Question: Started Hibernate from its official docs. I am stuck at the most basic step of configuring the xml files. Although I have done everything as described in the examples but it fails to find the 'The mapping file'.
This is the exception:
'''
Exception in thread "main" org.hibernate.MappingNotFoundException: resource: testing/ground/beans/User.hbm.xml not found
at org.hibernate.cfg.Configuration.addResource(Configuration.java:728)
at org.hibernate.cfg.Configuration.parseMappingElement(Configuration.java:2115)
at org.hibernate.cfg.Configuration.parseSessionFactory(Configuration.java:2087)
at org.hibernate.cfg.Configuration.doConfigure(Configuration.java:2067)
at org.hibernate.cfg.Configuration.doConfigure(Configuration.java:2020)
at org.hibernate.cfg.Configuration.configure(Configuration.java:1935)
at org.hibernate.cfg.Configuration.configure(Configuration.java:1914)
at testing.ground.test.HibernateTest.main(HibernateTest.java:14)
'''
The code with main():
'''
package testing.ground.test;
import java.util.List;
import org.hibernate.Session;
import org.hibernate.SessionFactory;
import org.hibernate.cfg.Configuration;
public class HibernateTest {
private SessionFactory sessionFactory;
public static void main(String[] args) {
HibernateTest ht = new HibernateTest();
ht.sessionFactory = new Configuration().configure().buildSessionFactory();
ht.getData();
}
public void getData(){
Session session = this.sessionFactory.getCurrentSession();
session.beginTransaction();
List list = session.createQuery("from users").list();
System.out.println(list);
session.getTransaction().commit();
session.close();
}
}
'''
The Hibernate config file:
'''
<?xml version='1.0' encoding='utf-8'?>
<!DOCTYPE hibernate-configuration PUBLIC
"-//Hibernate/Hibernate Configuration DTD 3.0//EN"
"http://www.hibernate.org/dtd/hibernate-configuration-3.0.dtd">
<hibernate-configuration>
<session-factory>
<!-- Database connection settings -->
<property name="connection.driver_class">com.mysql.jdbc.Driver</property>
<property name="connection.url">jdbc:mysql://localhost:3306/somedb?characterEncoding=UTF-8</property>
<property name="connection.username">username</property>
<property name="connection.password"/>
<!-- JDBC connection pool (use the built-in) -->
<property name="connection.pool_size">1</property>
<!-- SQL dialect -->
<property name="dialect">org.hibernate.dialect.MySQLDialect</property>
<!-- Echo all executed SQL to stdout -->
<property name="show_sql">true</property>
<mapping resource="testing/ground/beans/User.hbm.xml"/>
</session-factory>
</hibernate-configuration>
'''
I have tried to keep the folder structure same as that in the Hiberante examples:

Please advice.
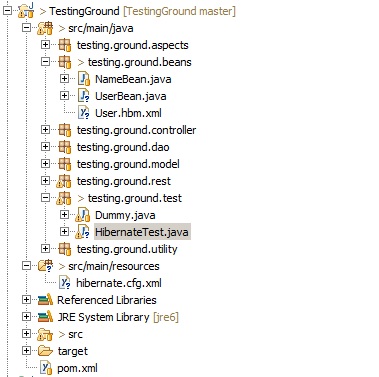
Answer: place user.hbm.xml file in resource folder under testing.ground.beans package